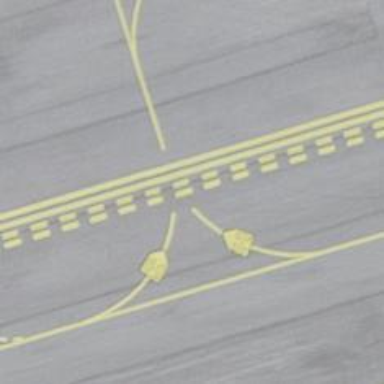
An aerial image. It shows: Runway holding position.